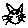
Label: cat